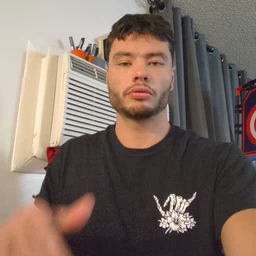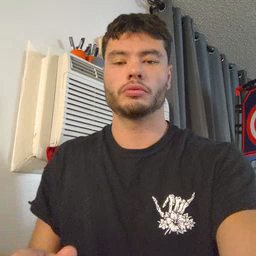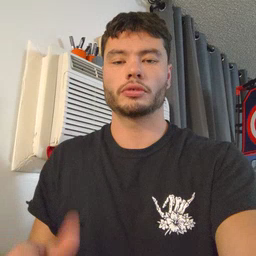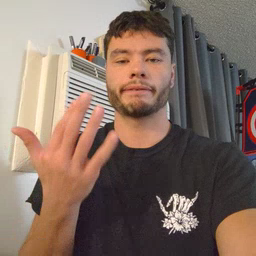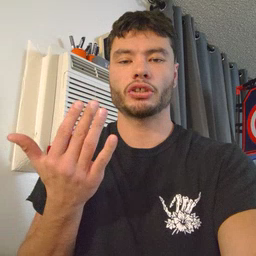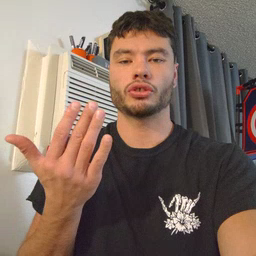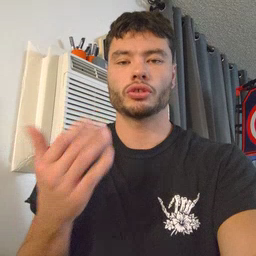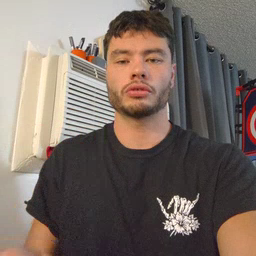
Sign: finger